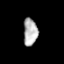
Tissue: prostate
Cell type: T cells
Senescence score: 0.8037
Nuclear area (px): 380
Mean DAPI intensity: 178.474